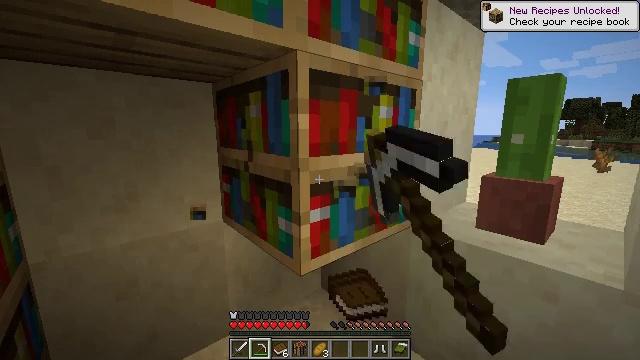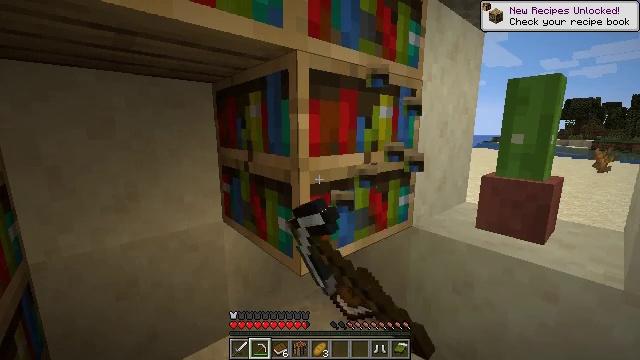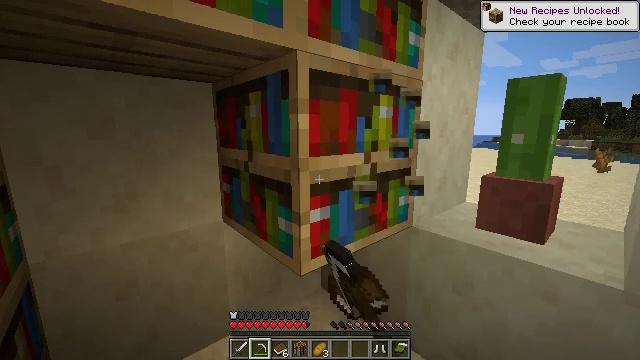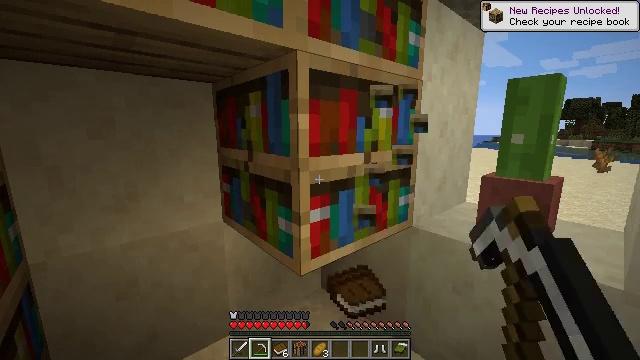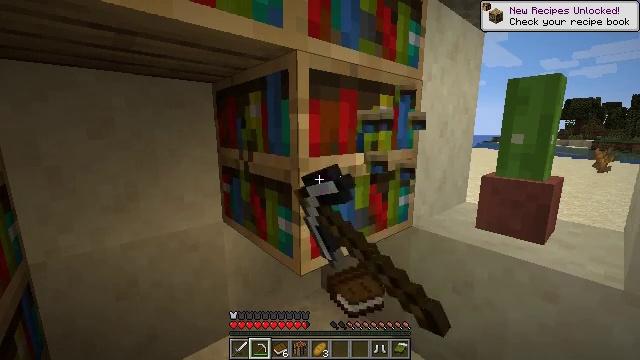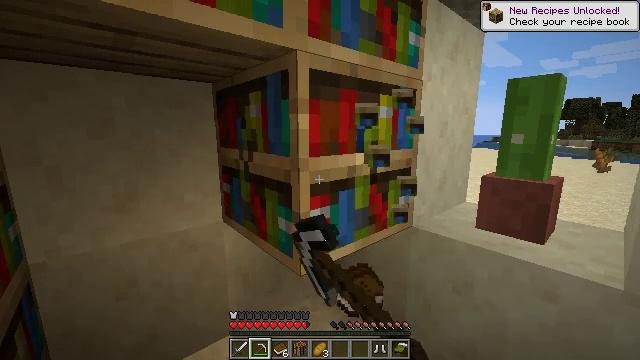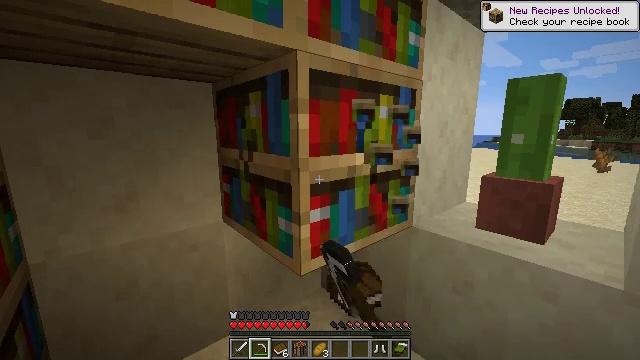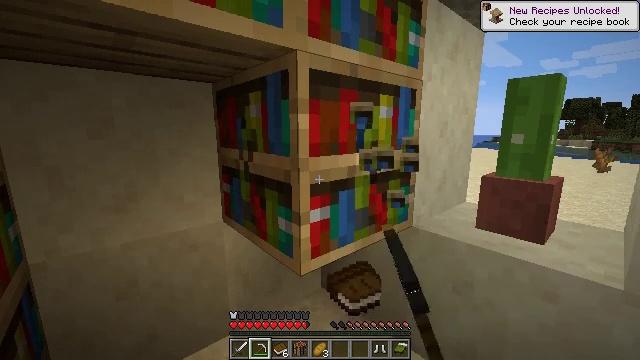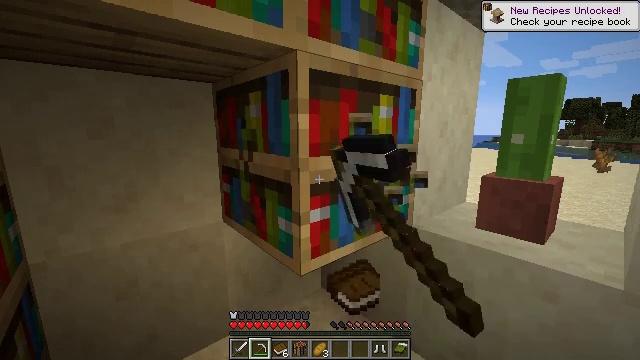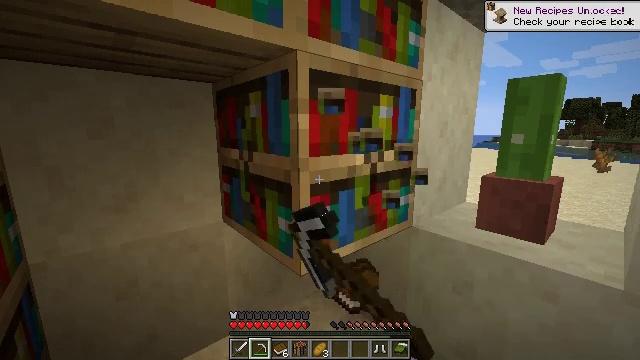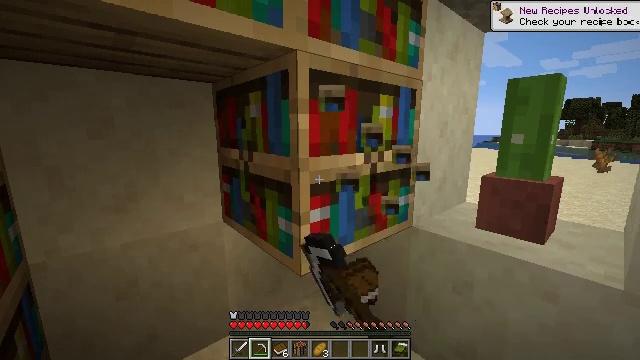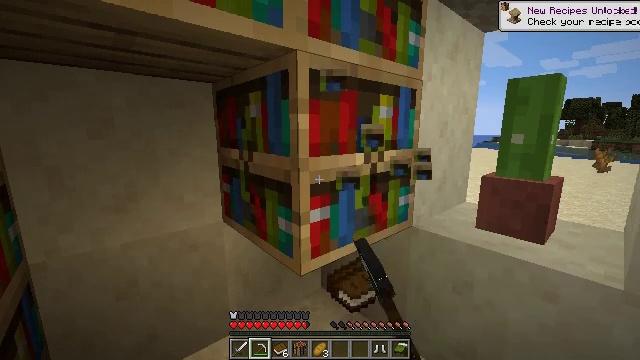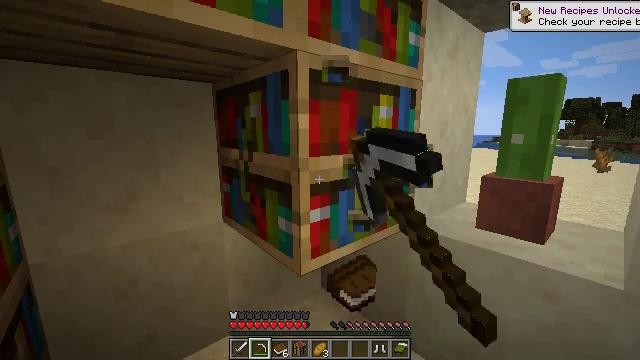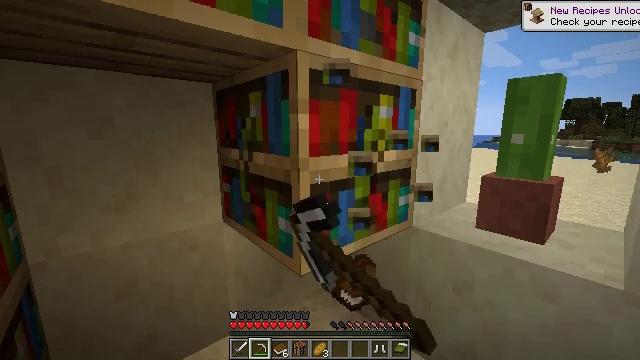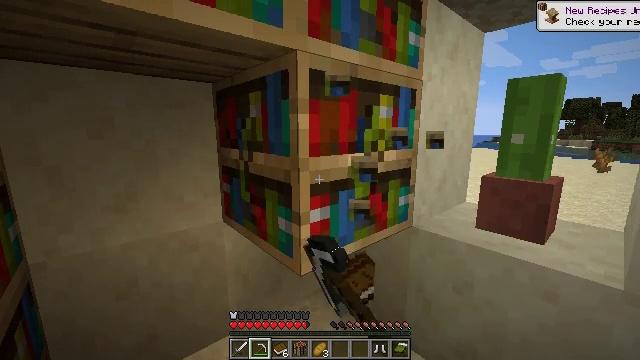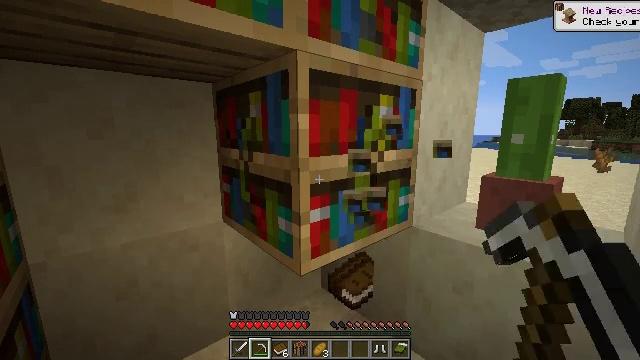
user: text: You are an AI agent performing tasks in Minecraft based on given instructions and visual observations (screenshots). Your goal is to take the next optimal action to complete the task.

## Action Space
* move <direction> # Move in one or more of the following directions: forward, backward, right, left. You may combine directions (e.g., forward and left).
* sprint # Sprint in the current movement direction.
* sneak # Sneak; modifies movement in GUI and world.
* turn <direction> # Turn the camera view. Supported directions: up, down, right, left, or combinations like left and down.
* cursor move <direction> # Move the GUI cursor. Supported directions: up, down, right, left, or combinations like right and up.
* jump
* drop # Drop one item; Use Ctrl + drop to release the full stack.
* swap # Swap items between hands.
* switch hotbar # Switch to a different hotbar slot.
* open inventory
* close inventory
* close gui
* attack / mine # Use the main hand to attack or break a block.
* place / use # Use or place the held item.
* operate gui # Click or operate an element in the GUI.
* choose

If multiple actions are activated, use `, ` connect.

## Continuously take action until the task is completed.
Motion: motion action
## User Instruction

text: Collect books by breaking the bookshelf.
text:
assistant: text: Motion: attack / mine
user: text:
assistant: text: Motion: attack / mine
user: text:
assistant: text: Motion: attack / mine
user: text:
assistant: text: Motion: attack / mine
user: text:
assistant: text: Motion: attack / mine
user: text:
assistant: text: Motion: attack / mine
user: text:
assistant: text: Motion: attack / mine
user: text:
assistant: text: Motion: attack / mine
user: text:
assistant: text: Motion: attack / mine
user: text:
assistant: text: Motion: attack / mine
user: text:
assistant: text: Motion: attack / mine
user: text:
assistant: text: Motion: attack / mine
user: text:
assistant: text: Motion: attack / mine
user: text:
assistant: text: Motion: attack / mine
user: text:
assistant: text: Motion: attack / mine
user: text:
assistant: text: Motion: attack / mine
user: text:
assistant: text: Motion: attack / mine
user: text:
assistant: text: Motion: attack / mine
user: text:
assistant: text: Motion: attack / mine
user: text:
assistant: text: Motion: attack / mine
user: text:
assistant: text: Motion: attack / mine
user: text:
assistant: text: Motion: attack / mine
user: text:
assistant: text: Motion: attack / mine
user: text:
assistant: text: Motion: attack / mine
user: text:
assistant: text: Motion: attack / mine
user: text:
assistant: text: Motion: attack / mine
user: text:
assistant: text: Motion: attack / mine
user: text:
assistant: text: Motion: attack / mine
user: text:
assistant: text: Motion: attack / mine
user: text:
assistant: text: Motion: attack / mine